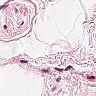
Metastatic tissue present: no